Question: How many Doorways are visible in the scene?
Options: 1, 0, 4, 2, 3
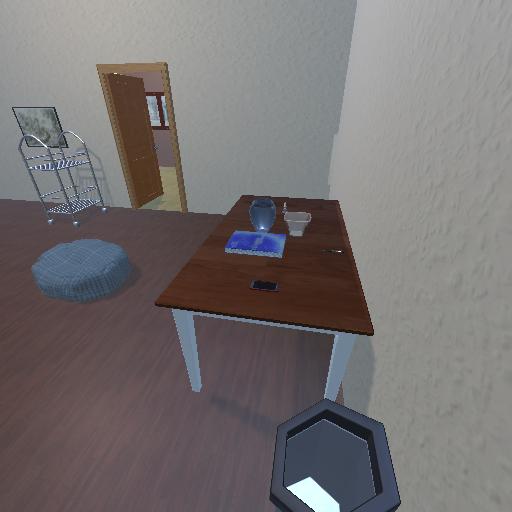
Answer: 1